Question:
In my project i have five classes but when i export jar file of project it only include some of classes and not all of the classes which are in the source folder.
how can i fix this?
As Jar does not include all classes i end-up with .
1)for my project i am using eclipse version 3.6.2,ADT version 20, and latest Android SDK
2)all classes are under SRC folder
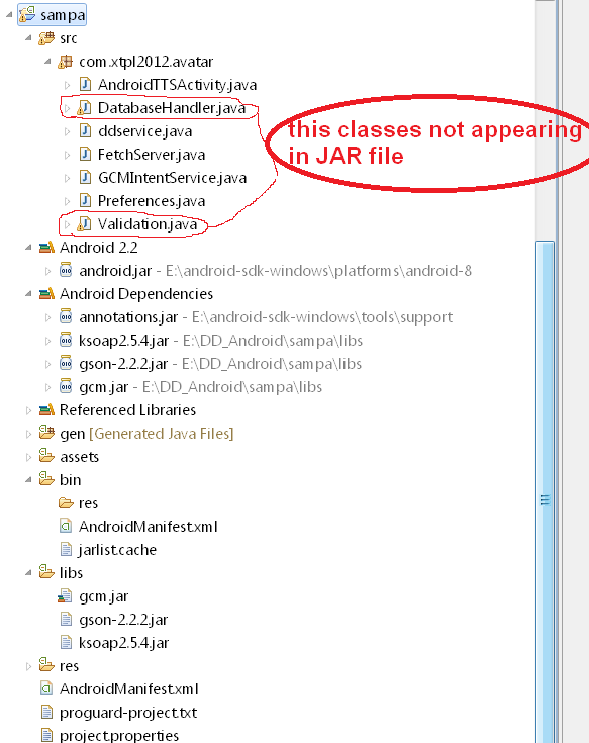
Answer: Finally I figured it out.
In eclipse when you export the jar file it includes only the classes which don't have any errors or warnings.So, to generate jar file with all the classes including warnings you need to select